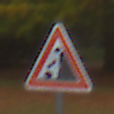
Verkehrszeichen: SteinschlagRechts
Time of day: Midday
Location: Outdoor (Nature)
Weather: Overcast
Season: Autumn
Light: Natural